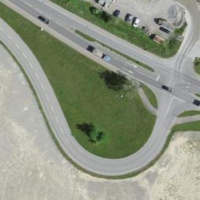
EUNIS habitat code: 56
Species observed at this site:
Anacamptis pyramidalis